I will show an image sequence of human cooking. I have annotated the images with numbered circles. Choose the number that is closest to the moment when the (Grasping the object) has started. You are a five-time world champion in this game. Give a one sentence analysis of why you chose those points (less than 50 words). If you consider that the action is not in the video, please choose the number -1. Provide your answer at the end in a json file of this format: {"points": []}
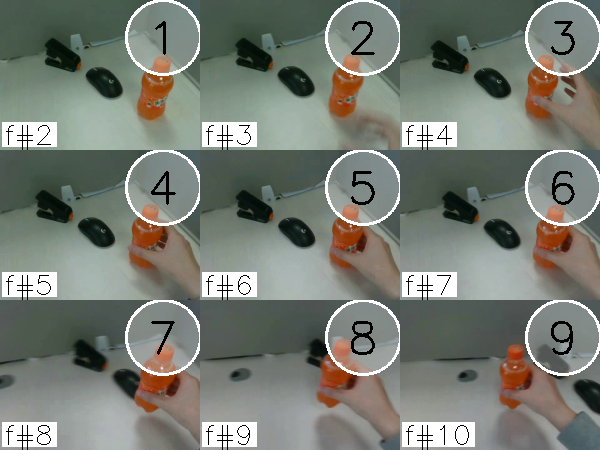
Frame 5 shows the clearest moment of hand-object contact.
{"points": [5]}